Field crop: maize
Growth stage: 2
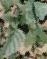
Species: datura